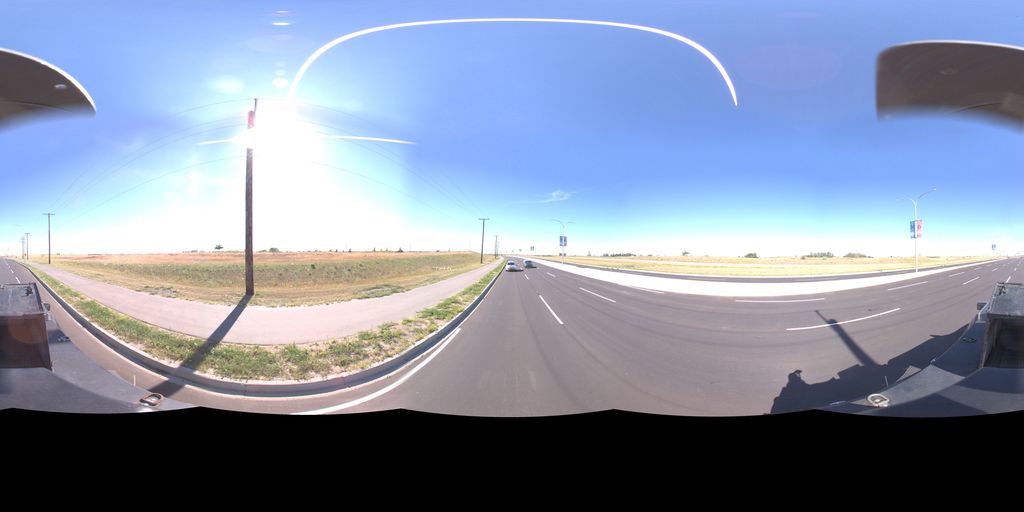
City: saskatoon